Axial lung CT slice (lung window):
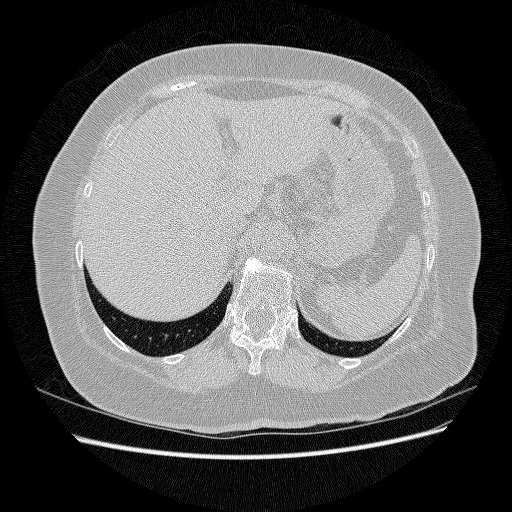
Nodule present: no